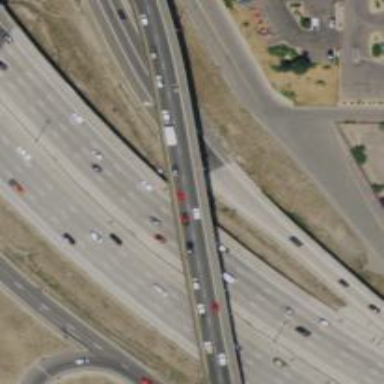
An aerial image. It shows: Viaduct bridge on asphalt motorway link.